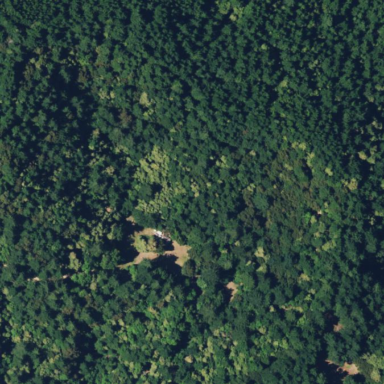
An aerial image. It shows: Forest area.